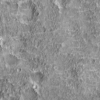
Label: not_dusty